Question: I've migrated form Azure Mobile Services to the new App Services Mobile App, and I'm using the new AMS 2.0.0-beta on the client-side.
I have two providers (currently) implemented for OAuth 2.0: Google and Twitter.
Previously, I was able to get the provider token via a claim in the principal on the server, and there would be a uid (unique id) claim that would be either "Google:123456789" or "Twitter:<PHONE>" (or however many alphanumerics). I believe the MobileServiceClient.UserId also exposed this as well.
Now, after I've migrated to the new App Services Mobile App (and I'm using the Preview Portal now, which for the most part is pretty awesome), there is no longer a uid claim, but rather a single sid (session id) claim, something like: "sid:ABCDEFGHIJKLMNOPQRSTUVWXYZ", no matter which provider I log in with. When I looked on the client-side at the MobileServiceClient.UserId value, it also gives this "sid" value.
The point is that previously the uid token could uniquely identify a user. Now it is the same for all users across all providers!
How can I get the provider token with the App Services Mobile App that I was previously able to get with Azure Mobile Services?
Also, could anyone point me to the source code for the Azure Mobile Services 2.0.0-beta? Is it open source? I can't seem to find it on GitHub.
Edit: Here is a screenshot of the User on the server side:

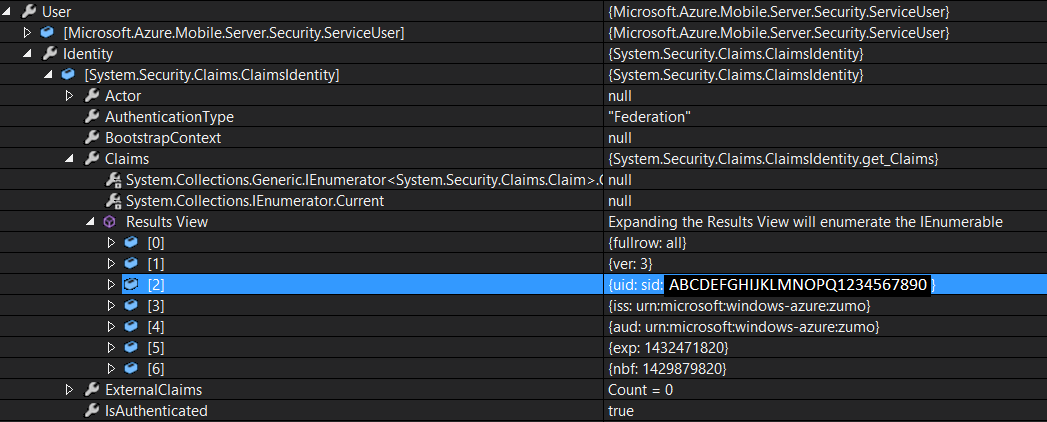
Answer: Ok, after re-reading the <URL> for the umpteenth time, I've revisited one of my earlier steps and found it to have an invalid assumption. In the documentation, it mentions considerations for authentication, including the following block of code:
'''
ServiceUser user = (ServiceUser) this.User;
FacebookCredentials creds = (await user.GetIdentitiesAsync()).OfType< FacebookCredentials >().FirstOrDefault();
string mobileServicesUserId = creds.Provider + ":" + creds.UserId;
'''
Now, I was unable to find "GetIdentitiesAsync", and ServiceUser has an Identities enumerable property, so I was going with that. (It was, after all, providing very similar information as the pre-migration version of ServiceUser.) However, this method apparently gets more data than is already present in the Identities enumeration.
I still can't find 'GetIdentitiesAsync', but after some digging around in the the class browser, I was able to find a singular version of the extension method called 'GetIdentityAsync' in the 'Microsoft.Azure.Mobile.Server.AppService.ServiceUserExtensions' (it's the only method there). I tracked this down to the 'Microsoft.Azure.Mobile.Server.AppService' namespace, added a using statement and tried out the following code:
'''
var hmm2 = await serviceUser.GetIdentityAsync<GoogleCredentials>();
'''
I'm leaving the variable named "hmm2" because I have the following screenshot:

The green box on the right with the numbers is the unique identifier I was getting before the migration! So to get the uid, one would need to call this extension method against all provider credentials. When the non-null credentials are found, then it can use the 'nameidentifier' claim to get the provider's unique identifier for the user.
I am hoping that once App Services is production ready, we have a little bit more concise way of getting the non-null provider credentials, but for now this works!
Edit: Here is my code now that is working on the server-side (the client side MobileServiceClient.UserId does not work. You have to return information from the server):
'''
var serviceUser = (Microsoft.Azure.Mobile.Server.Security.ServiceUser)Thread.CurrentPrincipal;
try
{
var googleCreds = await serviceUser.GetIdentityAsync<GoogleCredentials>();
if (googleCreds != null && googleCreds.Claims != null)
{
_CurrentProvider = "Google";
var nameClaim = googleCreds.Claims.Single(x => x.Key.Contains("nameidentifier"));
_CurrentProviderKey = nameClaim.Value;
return;
}
var twitterCreds = await serviceUser.GetIdentityAsync<TwitterCredentials>();
if (twitterCreds != null && twitterCreds.Claims != null)
{
_CurrentProvider = "Twitter";
var nameClaim = twitterCreds.Claims.Single(x => x.Key.Contains("nameidentifier"));
_CurrentProviderKey = nameClaim.Value;
return;
}
throw new NotSupportedException("The OAuth Provider is not supported.");
}
catch (Exception ex)
{
throw new InvalidOperationException("There was an error updating the authentication provider. InnerException: " + ex, ex);
}
'''